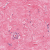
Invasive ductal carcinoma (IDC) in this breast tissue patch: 0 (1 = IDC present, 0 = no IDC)